Question: The figure describes the ball exchange problem. The white ball can exchange positions with the adjacent colored balls in the 4-neighborhood. The target state is that all balls are arranged in the order of red, blue, green, yellow and purple from the upper left corner in the order of rows first and columns. How many exchanges are needed?
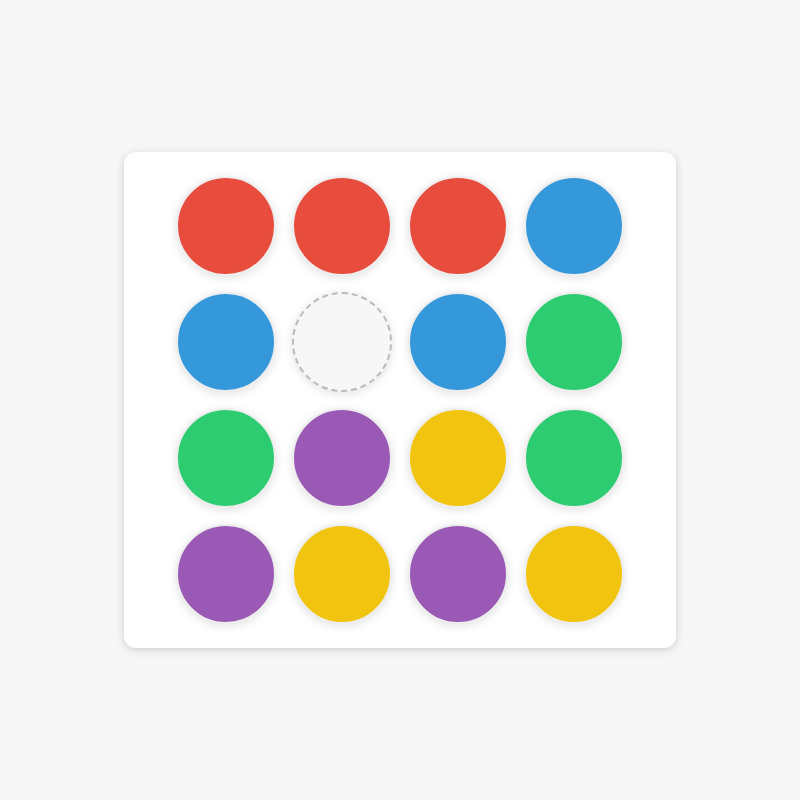
Answer: 10